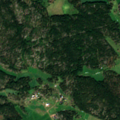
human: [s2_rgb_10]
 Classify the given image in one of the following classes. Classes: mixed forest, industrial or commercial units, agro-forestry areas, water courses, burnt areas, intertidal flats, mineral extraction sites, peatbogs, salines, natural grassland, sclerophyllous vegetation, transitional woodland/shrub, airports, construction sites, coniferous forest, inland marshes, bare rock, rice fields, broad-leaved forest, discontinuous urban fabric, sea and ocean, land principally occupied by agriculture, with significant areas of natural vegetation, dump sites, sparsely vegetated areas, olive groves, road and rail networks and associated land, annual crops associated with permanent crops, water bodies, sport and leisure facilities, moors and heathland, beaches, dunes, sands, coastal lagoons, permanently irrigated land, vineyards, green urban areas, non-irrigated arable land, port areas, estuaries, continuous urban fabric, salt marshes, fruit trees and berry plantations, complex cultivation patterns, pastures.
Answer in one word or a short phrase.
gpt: land principally occupied by agriculture, with significant areas of natural vegetation, coniferous forest, mixed forest, bare rock